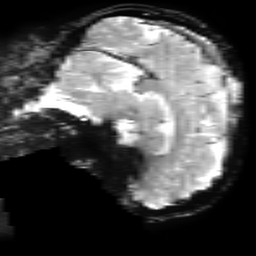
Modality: T2starw
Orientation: sagittal
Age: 64
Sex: female
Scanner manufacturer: ge
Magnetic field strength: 3 T
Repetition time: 0.65 s
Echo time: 0.02 s